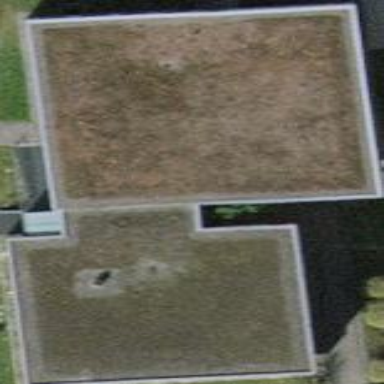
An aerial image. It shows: Kindergarten building.